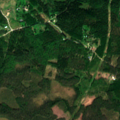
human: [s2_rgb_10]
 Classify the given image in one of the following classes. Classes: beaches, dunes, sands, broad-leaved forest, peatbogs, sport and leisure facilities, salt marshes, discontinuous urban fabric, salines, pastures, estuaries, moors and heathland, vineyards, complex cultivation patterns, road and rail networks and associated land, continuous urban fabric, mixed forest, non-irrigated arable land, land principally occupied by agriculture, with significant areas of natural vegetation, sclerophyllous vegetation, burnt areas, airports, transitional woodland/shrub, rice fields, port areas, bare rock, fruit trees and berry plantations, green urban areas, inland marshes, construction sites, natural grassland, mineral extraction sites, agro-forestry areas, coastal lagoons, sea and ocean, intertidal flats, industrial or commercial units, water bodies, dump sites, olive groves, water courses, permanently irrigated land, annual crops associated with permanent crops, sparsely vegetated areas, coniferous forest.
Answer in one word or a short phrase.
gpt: land principally occupied by agriculture, with significant areas of natural vegetation, broad-leaved forest, coniferous forest, mixed forest